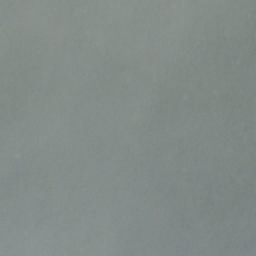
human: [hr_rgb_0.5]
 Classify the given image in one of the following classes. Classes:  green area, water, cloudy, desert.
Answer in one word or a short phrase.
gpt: cloudy